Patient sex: M
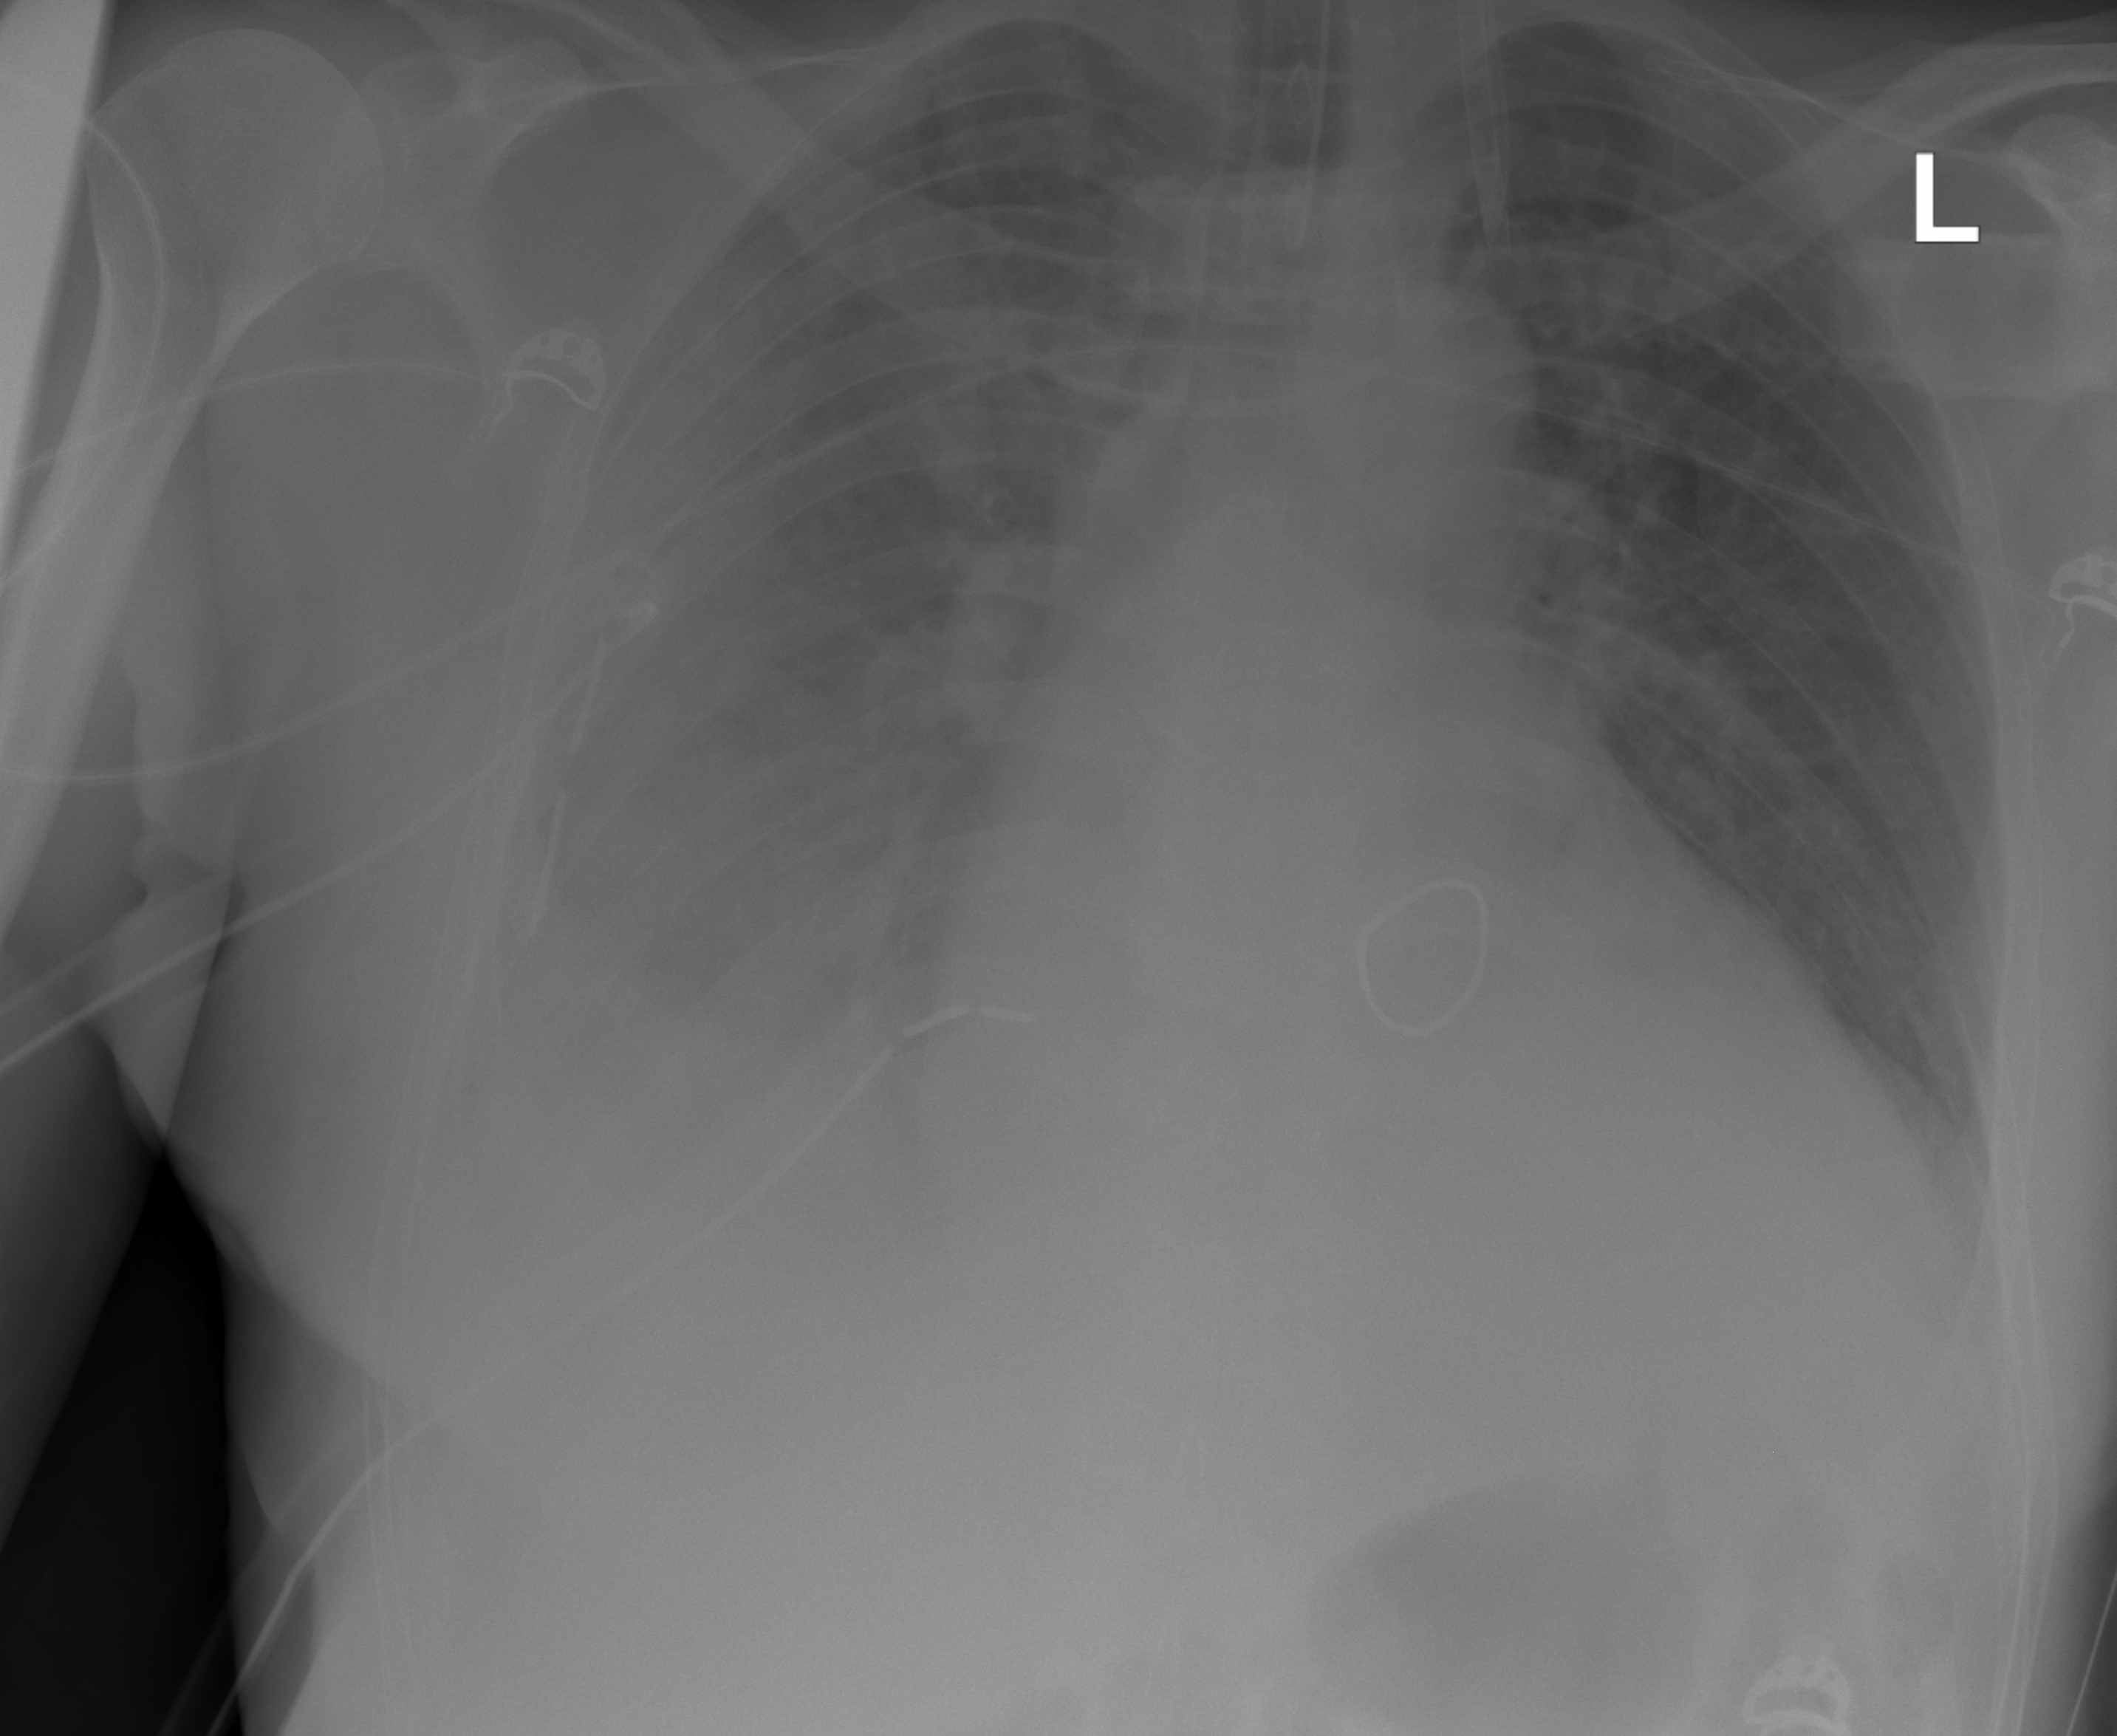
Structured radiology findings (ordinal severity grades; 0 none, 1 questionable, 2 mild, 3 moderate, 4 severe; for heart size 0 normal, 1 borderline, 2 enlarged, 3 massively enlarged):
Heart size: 2
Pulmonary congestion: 2
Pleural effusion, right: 3
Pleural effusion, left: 2
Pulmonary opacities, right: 3
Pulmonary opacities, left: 0
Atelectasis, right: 3
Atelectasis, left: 2